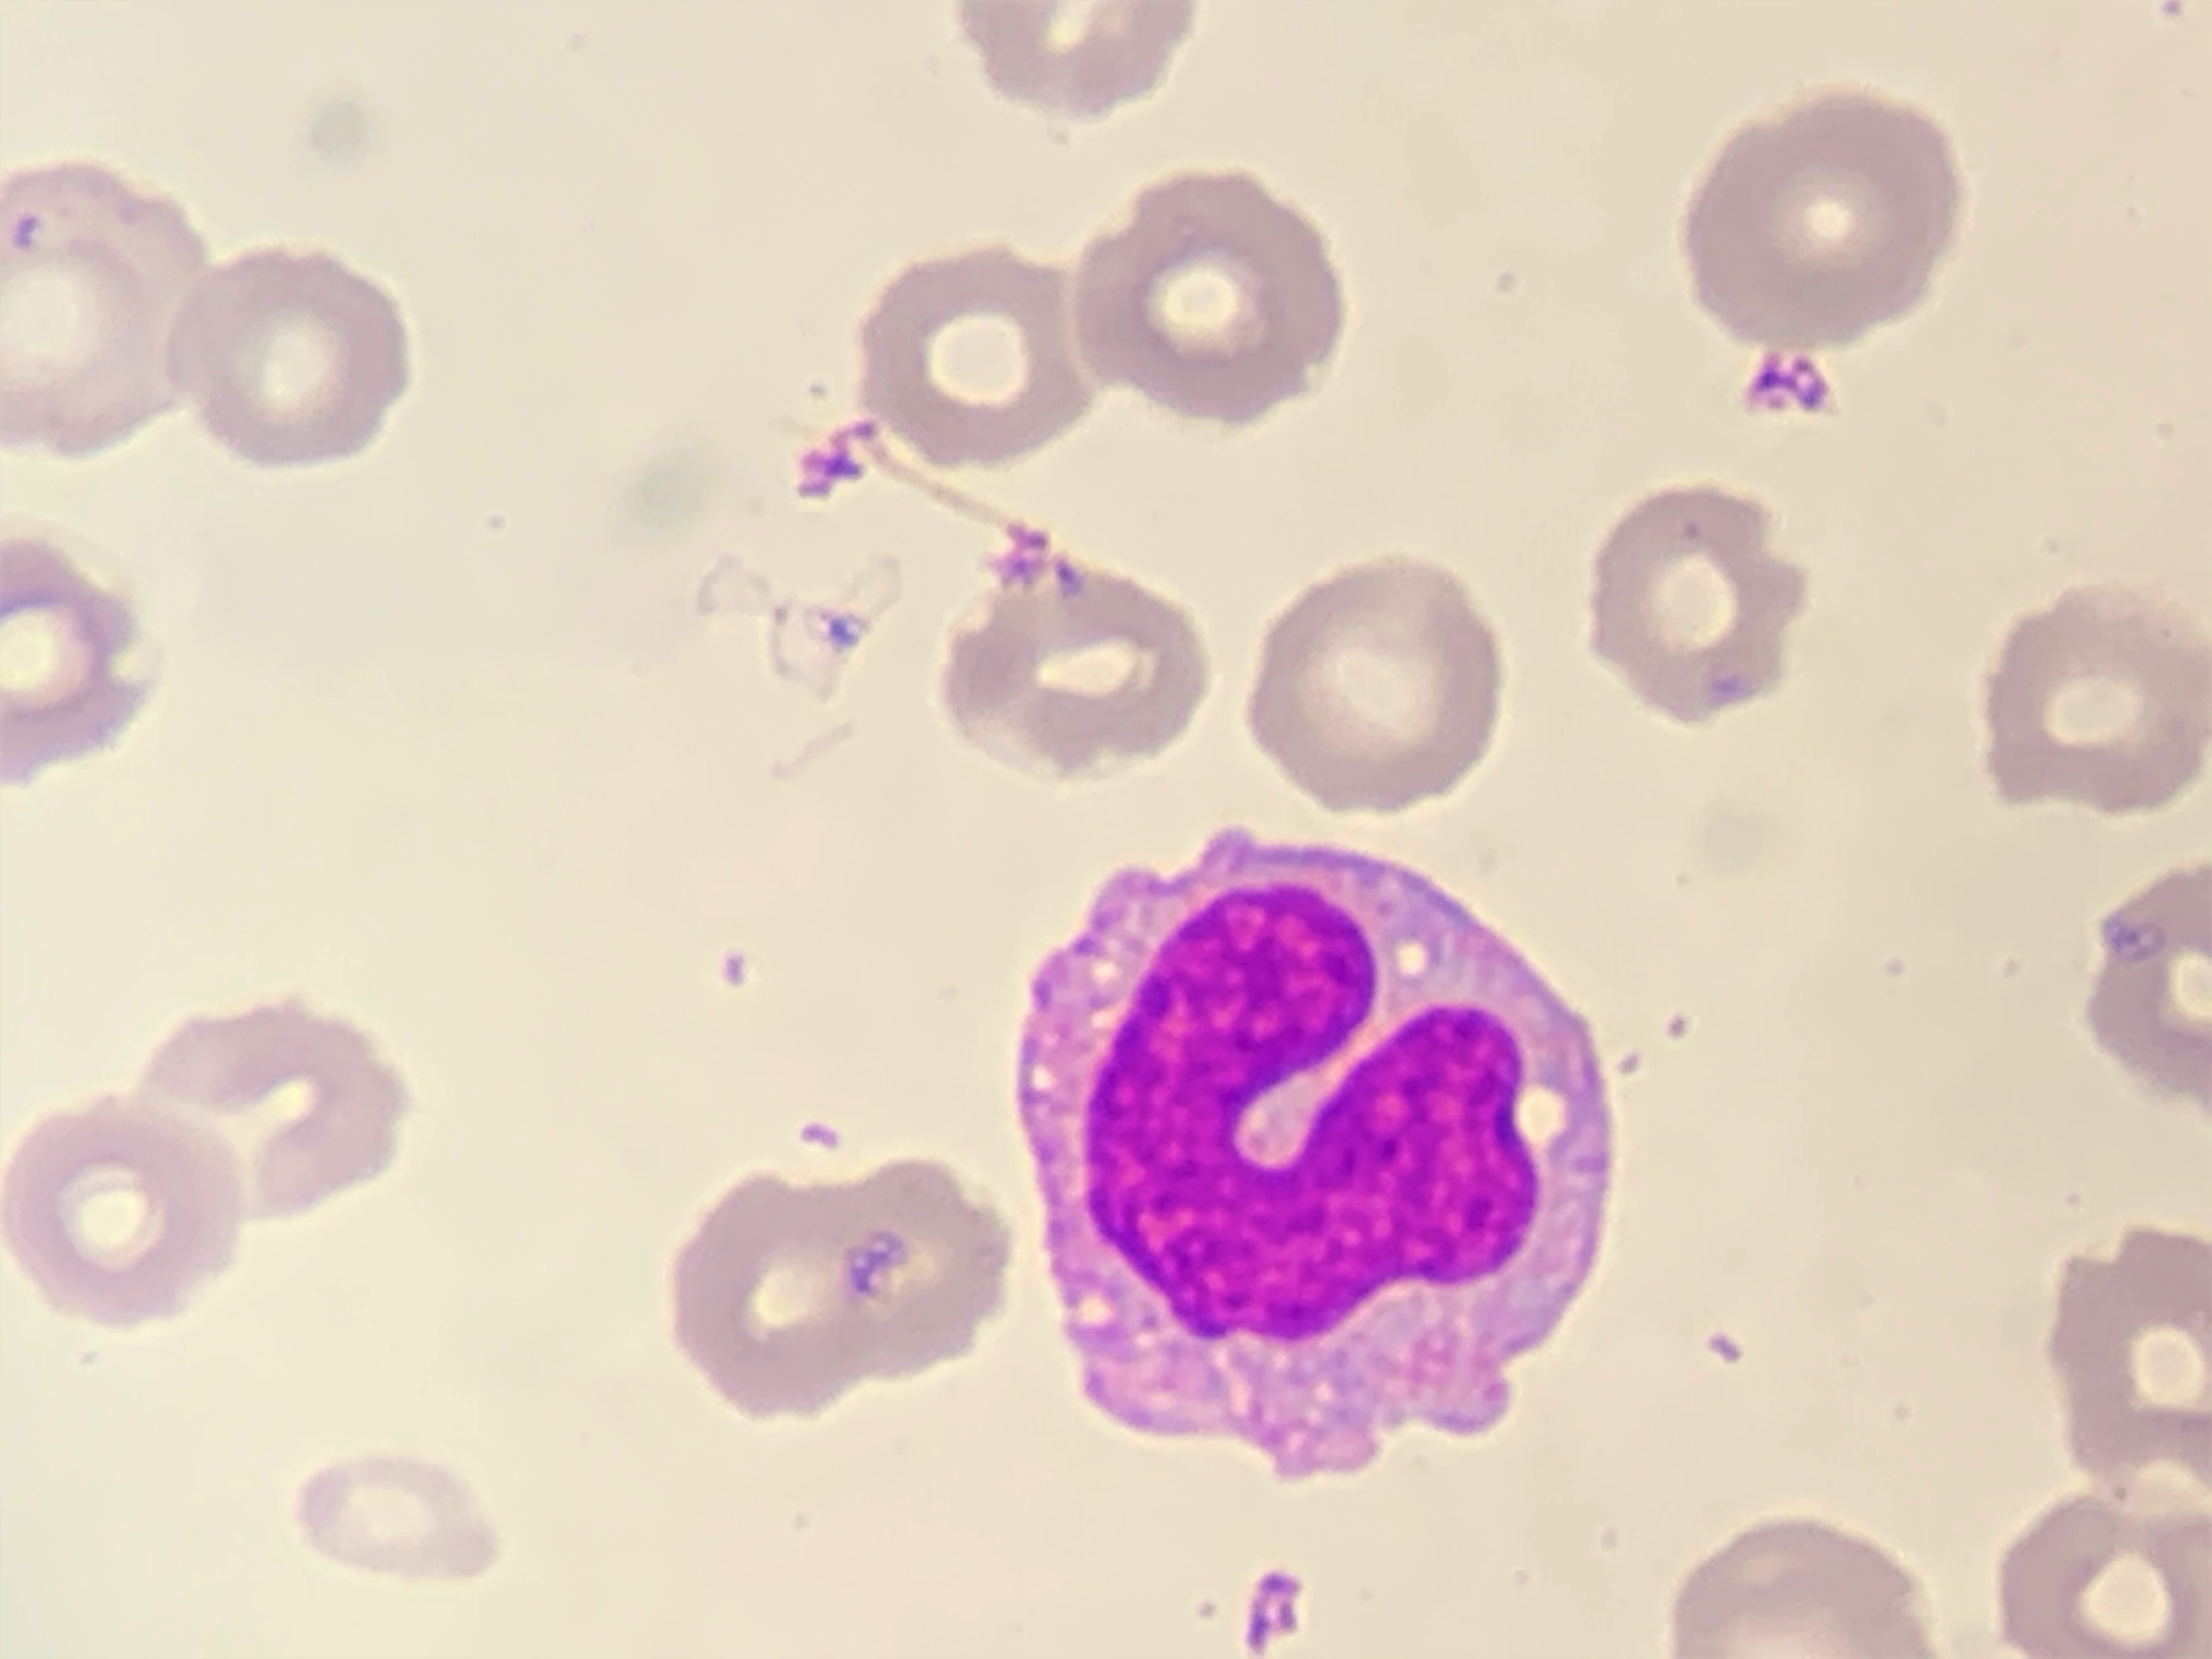
Cell type: MONOCYTES